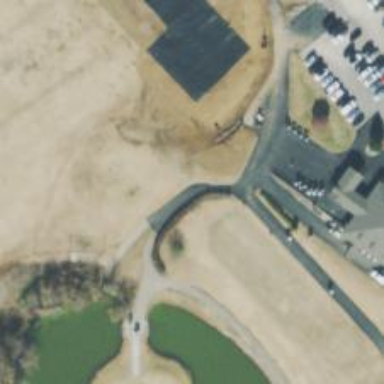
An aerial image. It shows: Pathway for golfing.